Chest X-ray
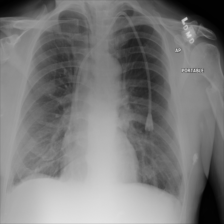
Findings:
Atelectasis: negative
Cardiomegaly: negative
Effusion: negative
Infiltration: negative
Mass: negative
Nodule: negative
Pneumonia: negative
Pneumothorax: negative
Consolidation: negative
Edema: negative
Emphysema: negative
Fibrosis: negative
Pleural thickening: negative
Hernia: negative